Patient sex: M
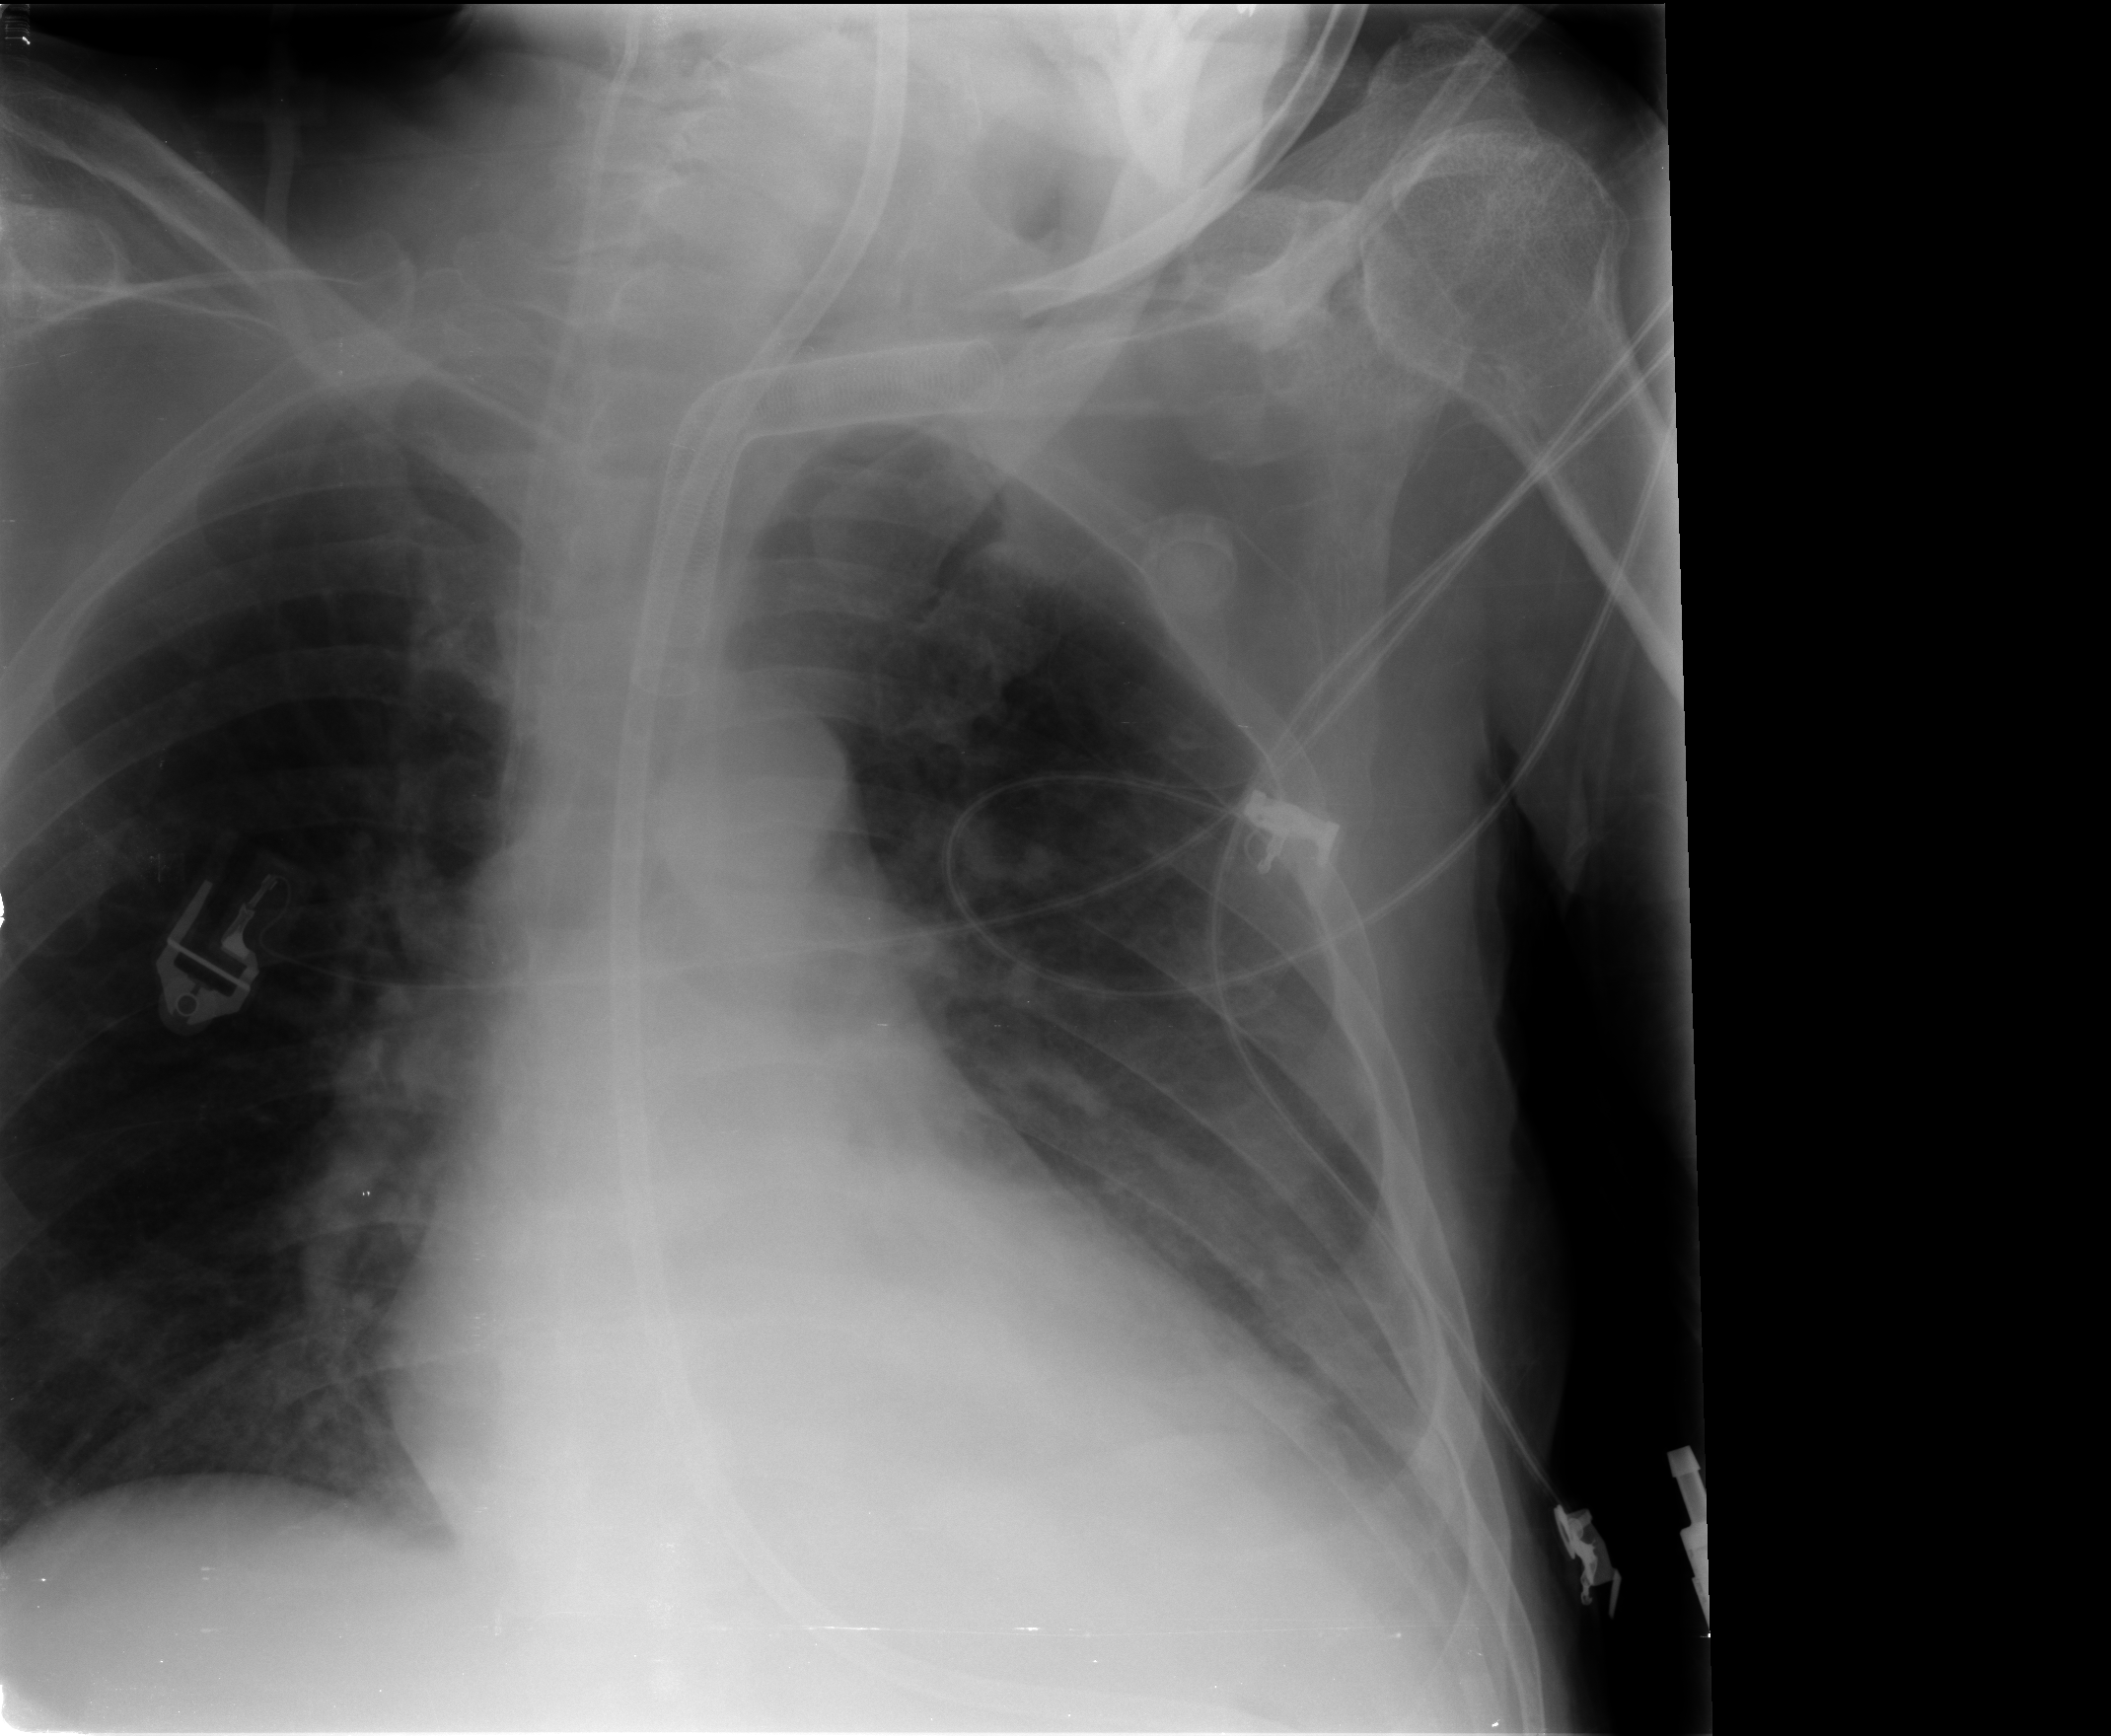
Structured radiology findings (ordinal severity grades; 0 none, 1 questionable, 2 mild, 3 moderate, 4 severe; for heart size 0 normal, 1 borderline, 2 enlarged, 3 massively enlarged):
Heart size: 1
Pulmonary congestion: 1
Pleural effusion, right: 2
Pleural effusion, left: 1
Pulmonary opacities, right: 1
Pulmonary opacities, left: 0
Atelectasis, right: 2
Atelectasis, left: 1